Question: I know there are methods to <URL>, but is there a quicker method to approximate a bezier curve of degree N? Or can you only use the generalization below?
From wikipedia:
The Bezier curve of degree n can be generalized as follows. Given points P0, P1,..., Pn, the Bezier curve is:

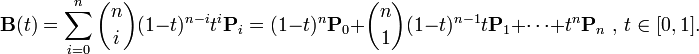
Answer: A typical (general) way to speedup evaluation of expressions like this is through "forward differencing" I had a quick look at turned up <URL>